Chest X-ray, PA view. Patient: 56 years old, sex M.
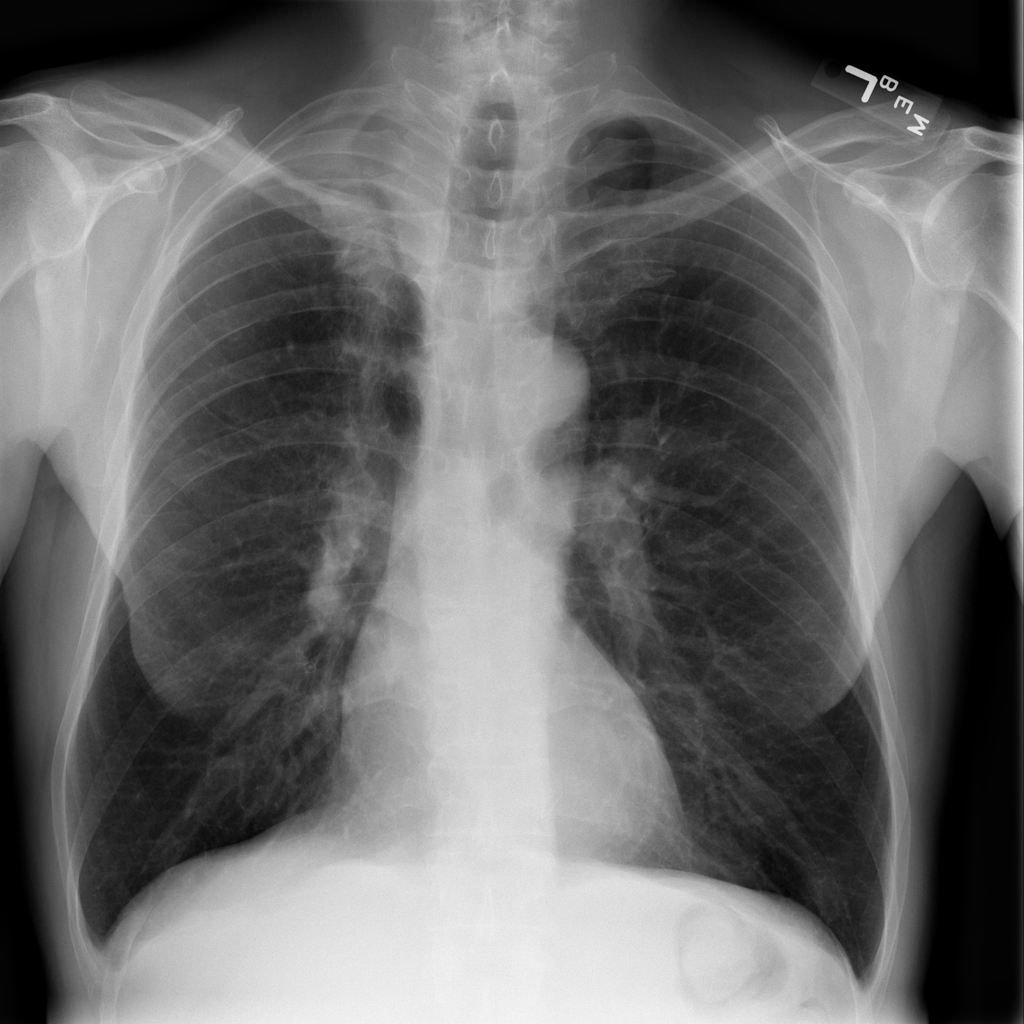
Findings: Atelectasis, Consolidation, Emphysema, Mass, Pleural_Thickening